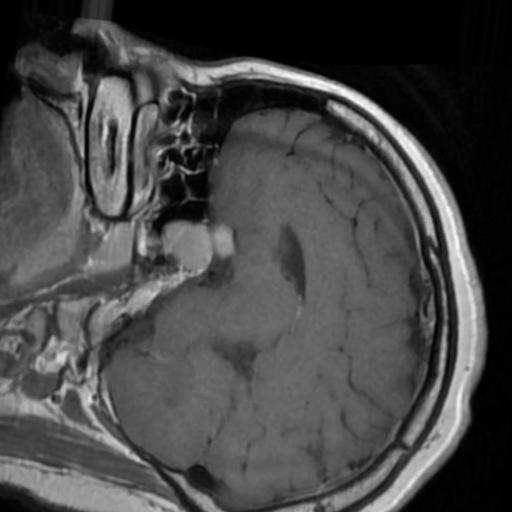
Label: brain_tumor